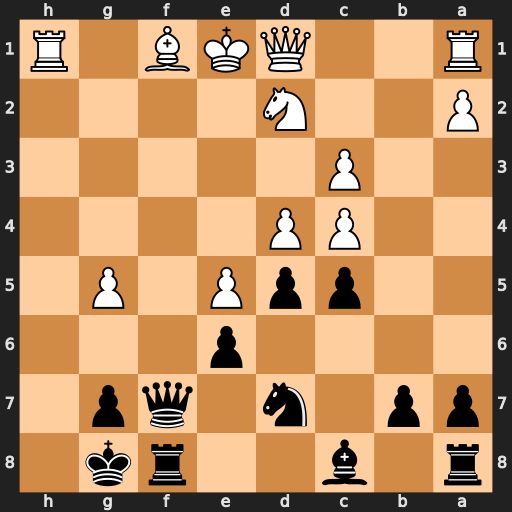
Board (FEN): r1b2rk1/pp1n1qp1/4p3/2ppP1P1/2PP4/2P5/P2N4/R2QKB1R
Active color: b
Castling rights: KQ
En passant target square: -
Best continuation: Qf2#